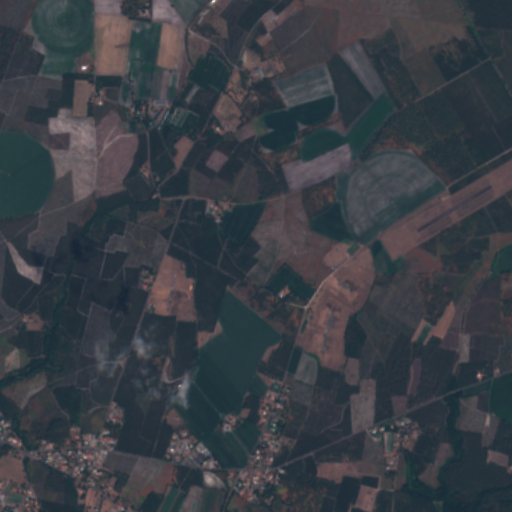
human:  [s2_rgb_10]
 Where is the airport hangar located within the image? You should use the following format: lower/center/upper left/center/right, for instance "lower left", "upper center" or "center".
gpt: The airport hangar is located in the center right of the image.
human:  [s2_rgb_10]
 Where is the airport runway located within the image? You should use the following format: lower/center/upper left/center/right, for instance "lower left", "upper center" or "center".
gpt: The airport runway is located in the center right of the image.
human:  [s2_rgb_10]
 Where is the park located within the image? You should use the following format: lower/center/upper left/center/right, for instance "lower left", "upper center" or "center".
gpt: The park is located in the lower left of the image.
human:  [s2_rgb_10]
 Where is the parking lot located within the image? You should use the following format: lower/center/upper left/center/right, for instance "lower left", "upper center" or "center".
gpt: The parking lot is located in the lower left of the image.
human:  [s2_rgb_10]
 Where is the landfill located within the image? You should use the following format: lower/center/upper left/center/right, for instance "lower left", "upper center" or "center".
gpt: There is no landfill in the image.